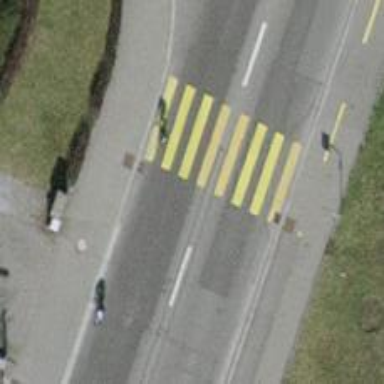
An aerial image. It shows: Road crossing with traffic signals and pedestrian island.